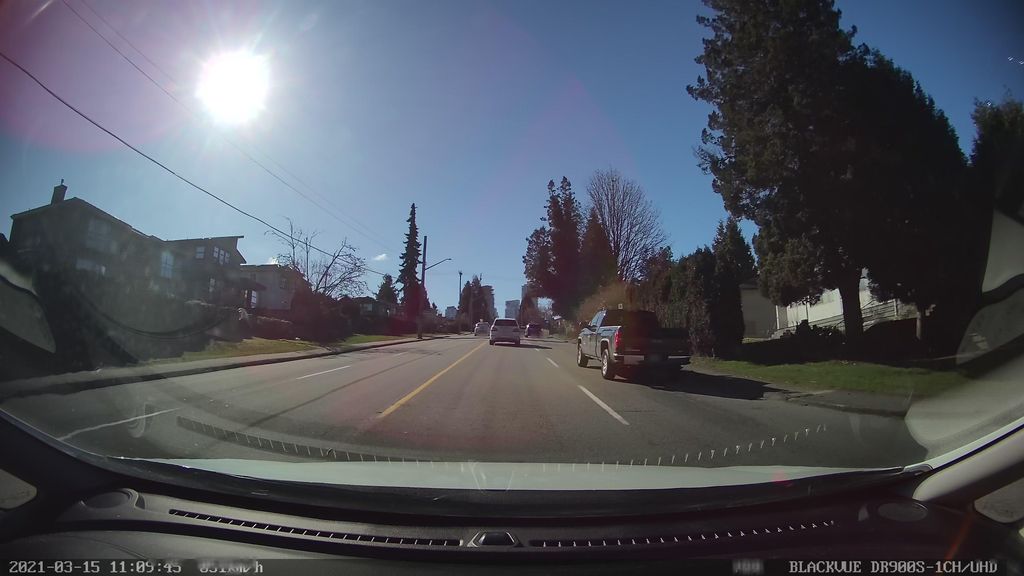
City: vancouver